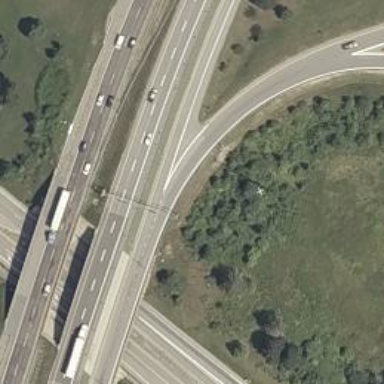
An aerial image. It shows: Asphalt motorway link.